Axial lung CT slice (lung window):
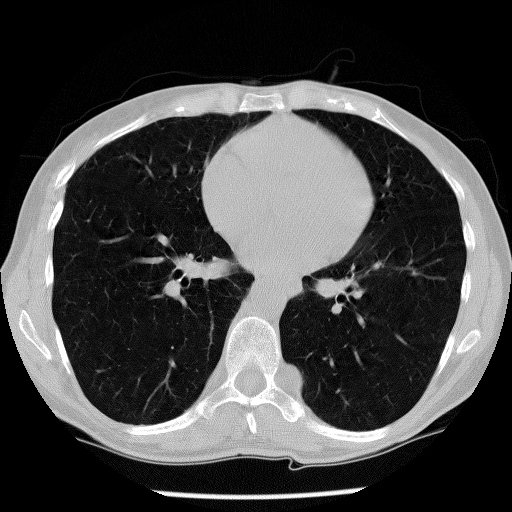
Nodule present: no